Chest X-ray:
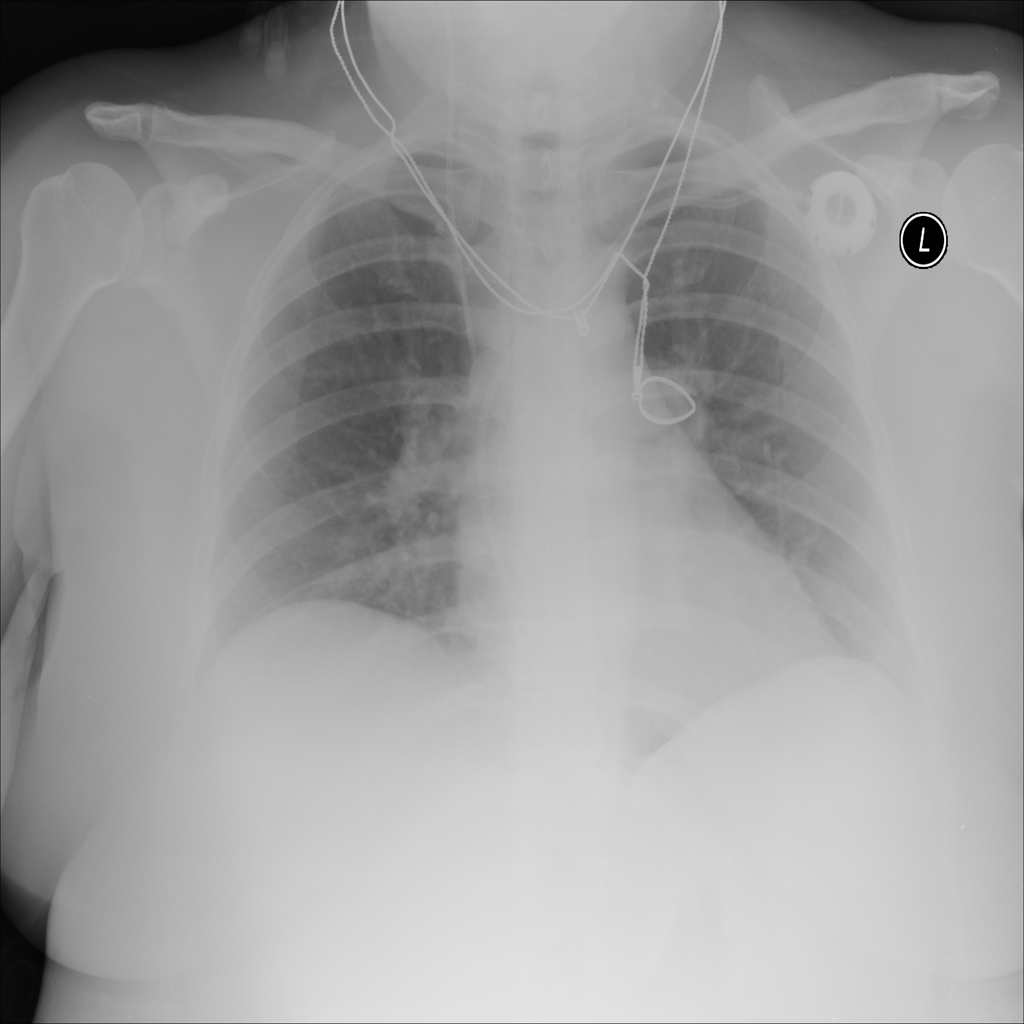
No abnormal finding: yes